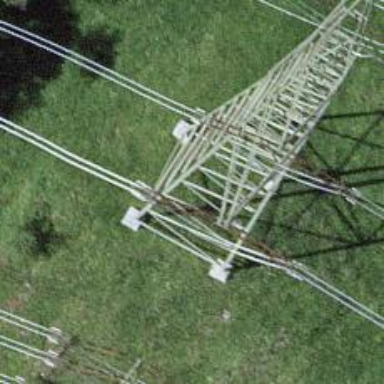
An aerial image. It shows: Power tower.